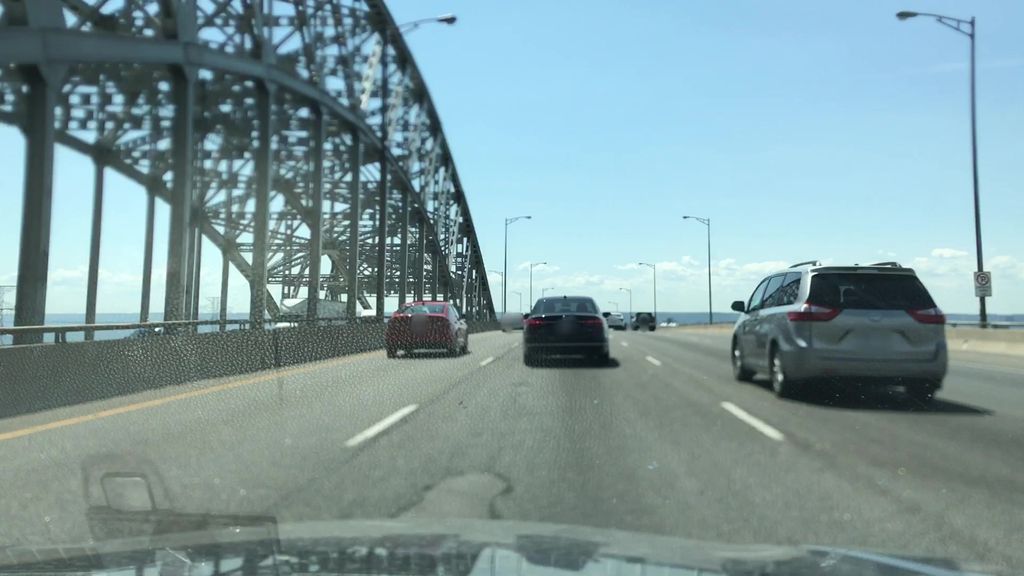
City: hamilton